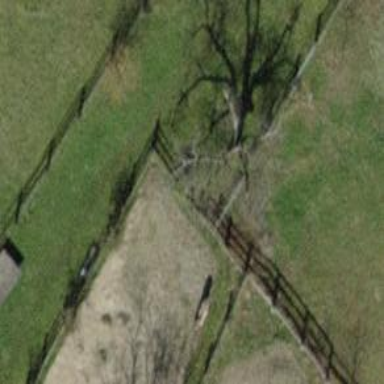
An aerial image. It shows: Fence is in the image.